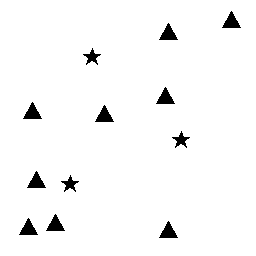
Squares: 0
Triangles: 9
Stars: 3
Total shapes: 12